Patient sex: M
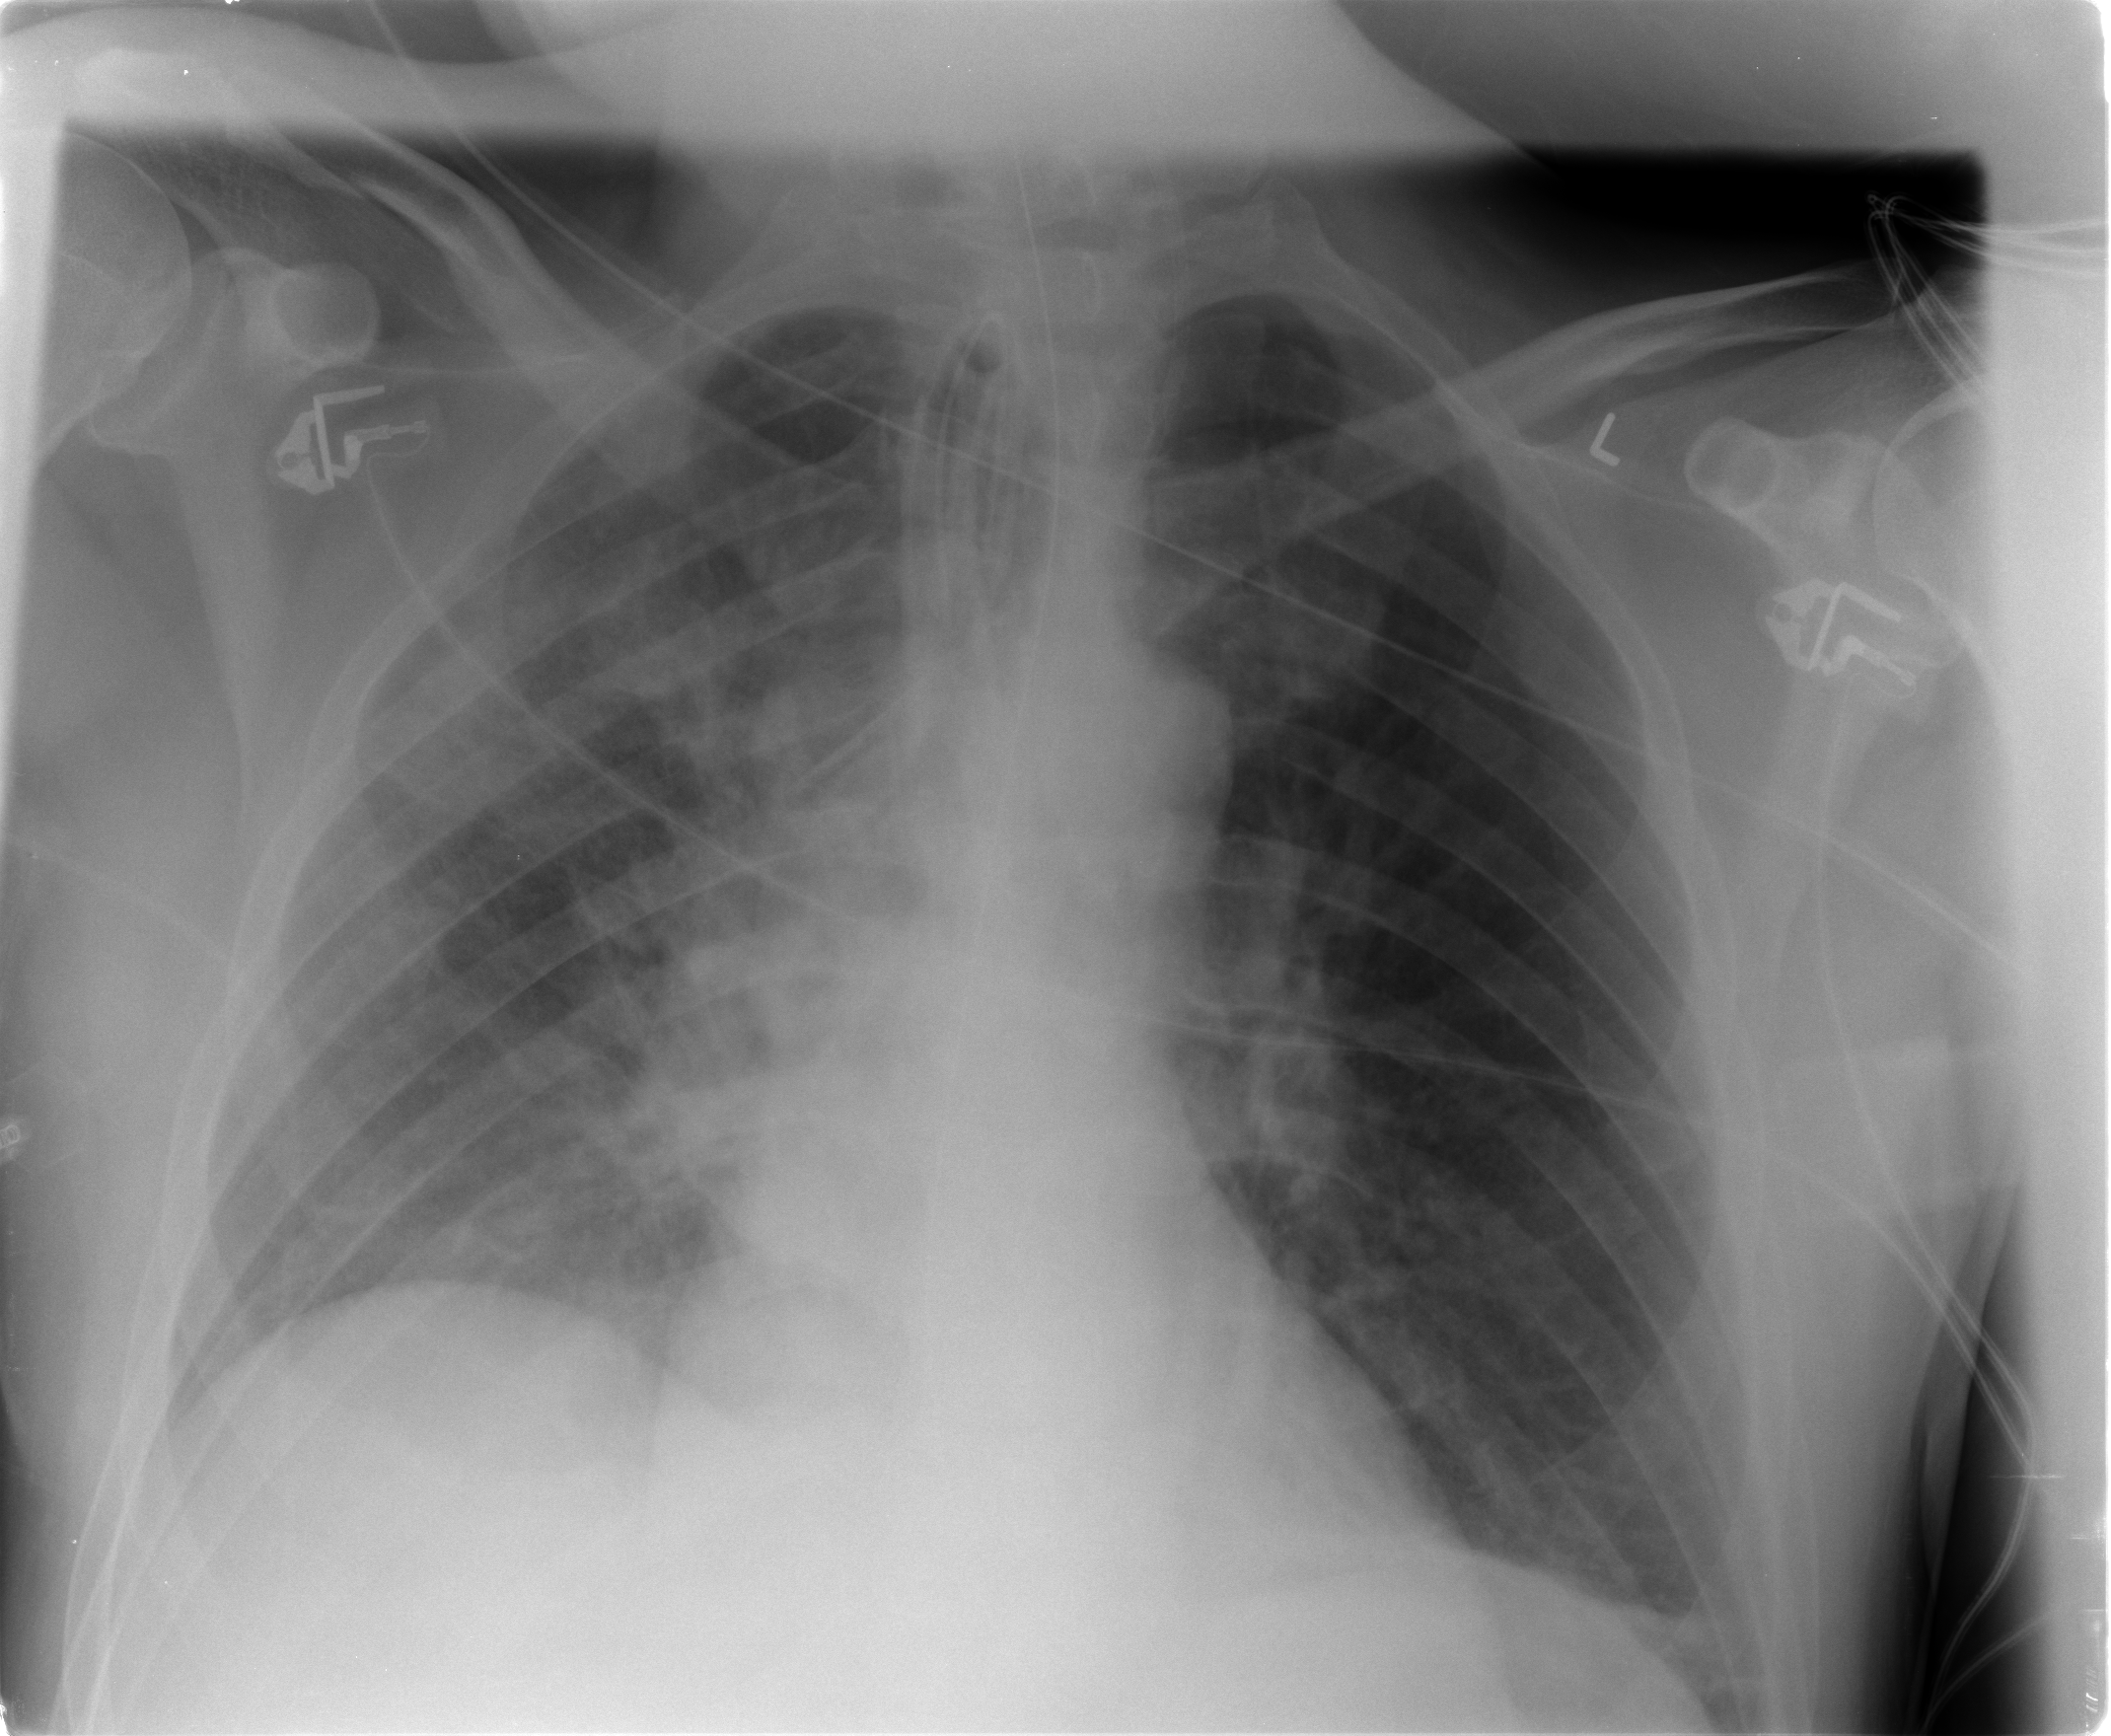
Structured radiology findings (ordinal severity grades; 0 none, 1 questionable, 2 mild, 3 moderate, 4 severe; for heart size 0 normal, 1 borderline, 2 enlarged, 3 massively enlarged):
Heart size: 0
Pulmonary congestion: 2
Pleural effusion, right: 1
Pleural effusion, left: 0
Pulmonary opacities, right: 4
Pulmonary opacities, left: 1
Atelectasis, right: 3
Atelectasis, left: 1